Question: I've got two series that I want to plot on the same graph. Unfortunately the series do not begin on the same date.
'''
> head(spend_df)
date spend
1 2012-05-24 1754.73
2 2012-05-25 3270.75
3 2012-05-26 3168.60
4 2012-05-27 3963.20
5 2012-05-28 3123.68
> head(subs_df)
date subs
1 2013-11-08 <PHONE>
2 2013-11-09 <PHONE>
3 2013-11-10 <PHONE>
4 2013-11-11 <PHONE>
5 2013-11-12 <PHONE>
'''
Is there a way to plot these two series so that the observations match up with the appropriate dates?
The code below currently generates:
<URL>

And here is the code I'm using:
'''
spend_df <- read.table('C:\Users\...spend.csv',header=TRUE,sep=',')
subs_df <- read.table('C:\Users\...subs.csv', header=TRUE,sep=',')
colnames(spend_df) <- c("date", "spend")
colnames(subs_df) <- c("date", "subs")
interval <- 60
with(spend_df, plot(spend, xlab="", ylab="", type='l', axes=FALSE))
axis(2)
axis(1, labels = FALSE, at=seq(1,nrow(spend_df),interval))
boolean_interval <- c(TRUE,c(rep(FALSE,interval-1)))
ticks <- spend_df$date[boolean_interval]
text(seq(1, length(spend_df$date), interval), par("usr")[3] + 1, srt = 45, adj = 1, labels = ticks, xpd = TRUE)
box()
par(new=T)
plot(subs_df$subs, axes=FALSE, xlab="", ylab="", type='l')
'''
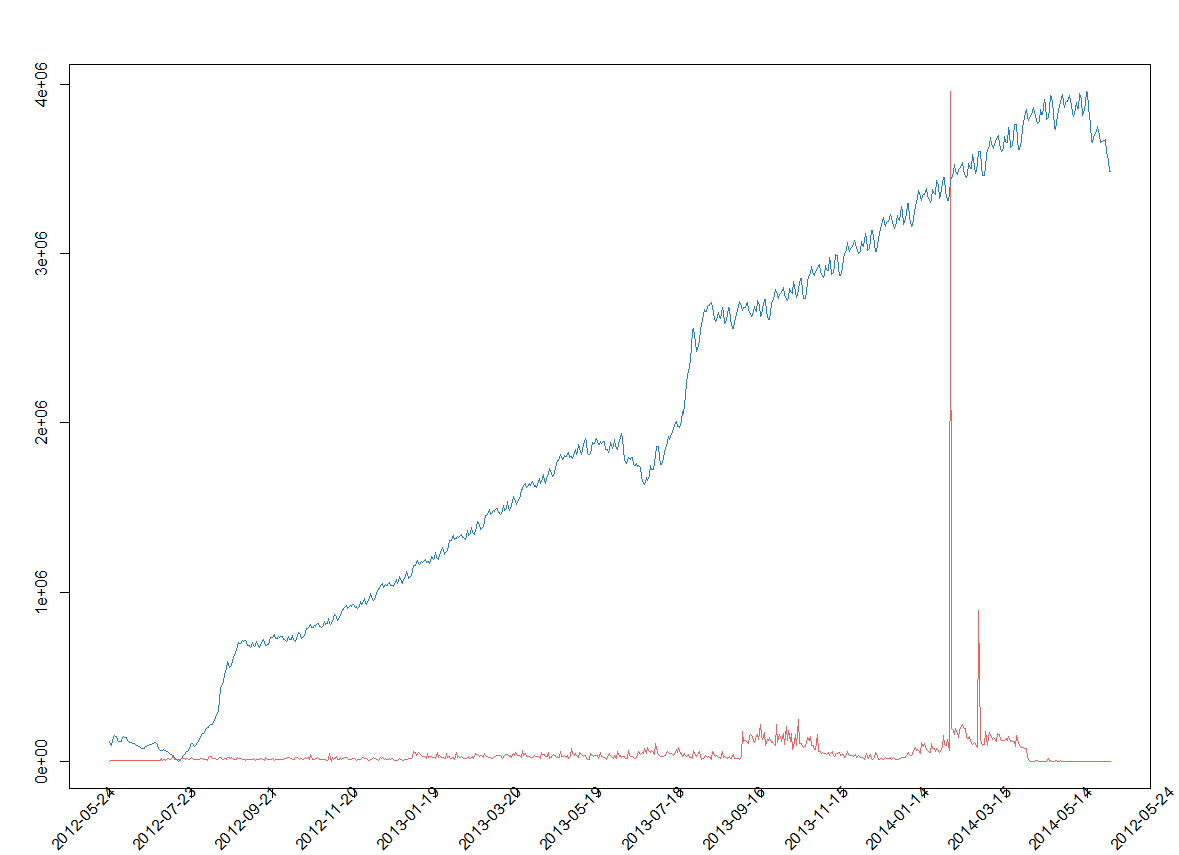
Answer: An easy solution using the ggplot2 package ( keep in mind that the solution is basically a one-liner. Most of the code is necessary to reconstruct the missing data frames ):
'''
df <- data.frame(seq(c(ISOdate(2013,3,20)), by = "day", length.out = 10),sample.int(20,10,replace=TRUE))
names(df) <- c("date","value")
df$desc <- rep("spend",10)
df1 <- data.frame(seq(c(ISOdate(2013,3,25)), by = "day", length.out = 10),sample.int(20,10,replace=TRUE))
names(df1) <- c("date","value")
df1$desc <- rep("subs",10)
'''
Bind the 2 data frames by row and plot
'''
require(ggplot2)
dfcombi <- rbind(df,df1)
ggplot(dfcombi,aes(date,value,colour=desc)) + geom_line()
'''